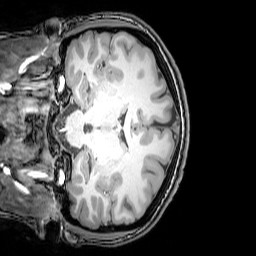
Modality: T1w
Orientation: coronal
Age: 23
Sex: female
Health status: healthy
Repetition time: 0.081 s
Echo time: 0.037 s